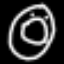
Label: donut